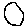
Label: circle